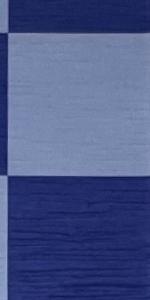
Label: Empty